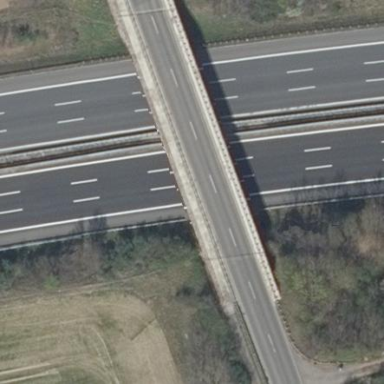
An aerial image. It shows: Beam bridge made by humans.